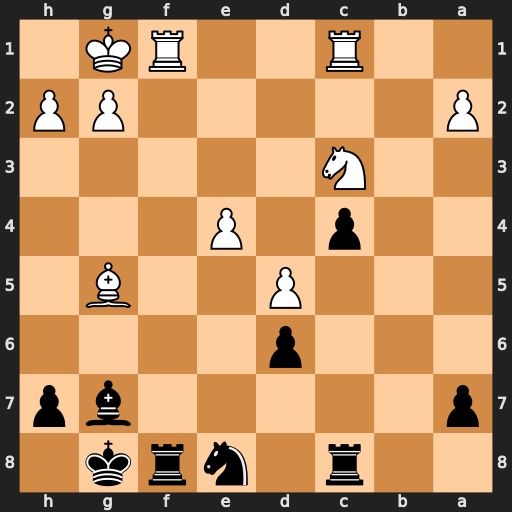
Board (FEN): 2r1nrk1/p5bp/3p4/3P2B1/2p1P3/2N5/P5PP/2R2RK1
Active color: b
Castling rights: -
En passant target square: -
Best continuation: Bd4+ Kh1 Rxf1+ Rxf1 Bxc3